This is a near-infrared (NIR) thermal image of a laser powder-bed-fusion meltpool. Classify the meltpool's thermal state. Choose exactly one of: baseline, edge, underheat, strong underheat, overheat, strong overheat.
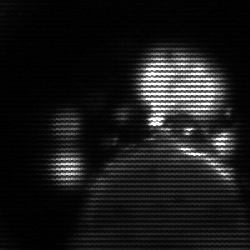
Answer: baseline